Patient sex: M
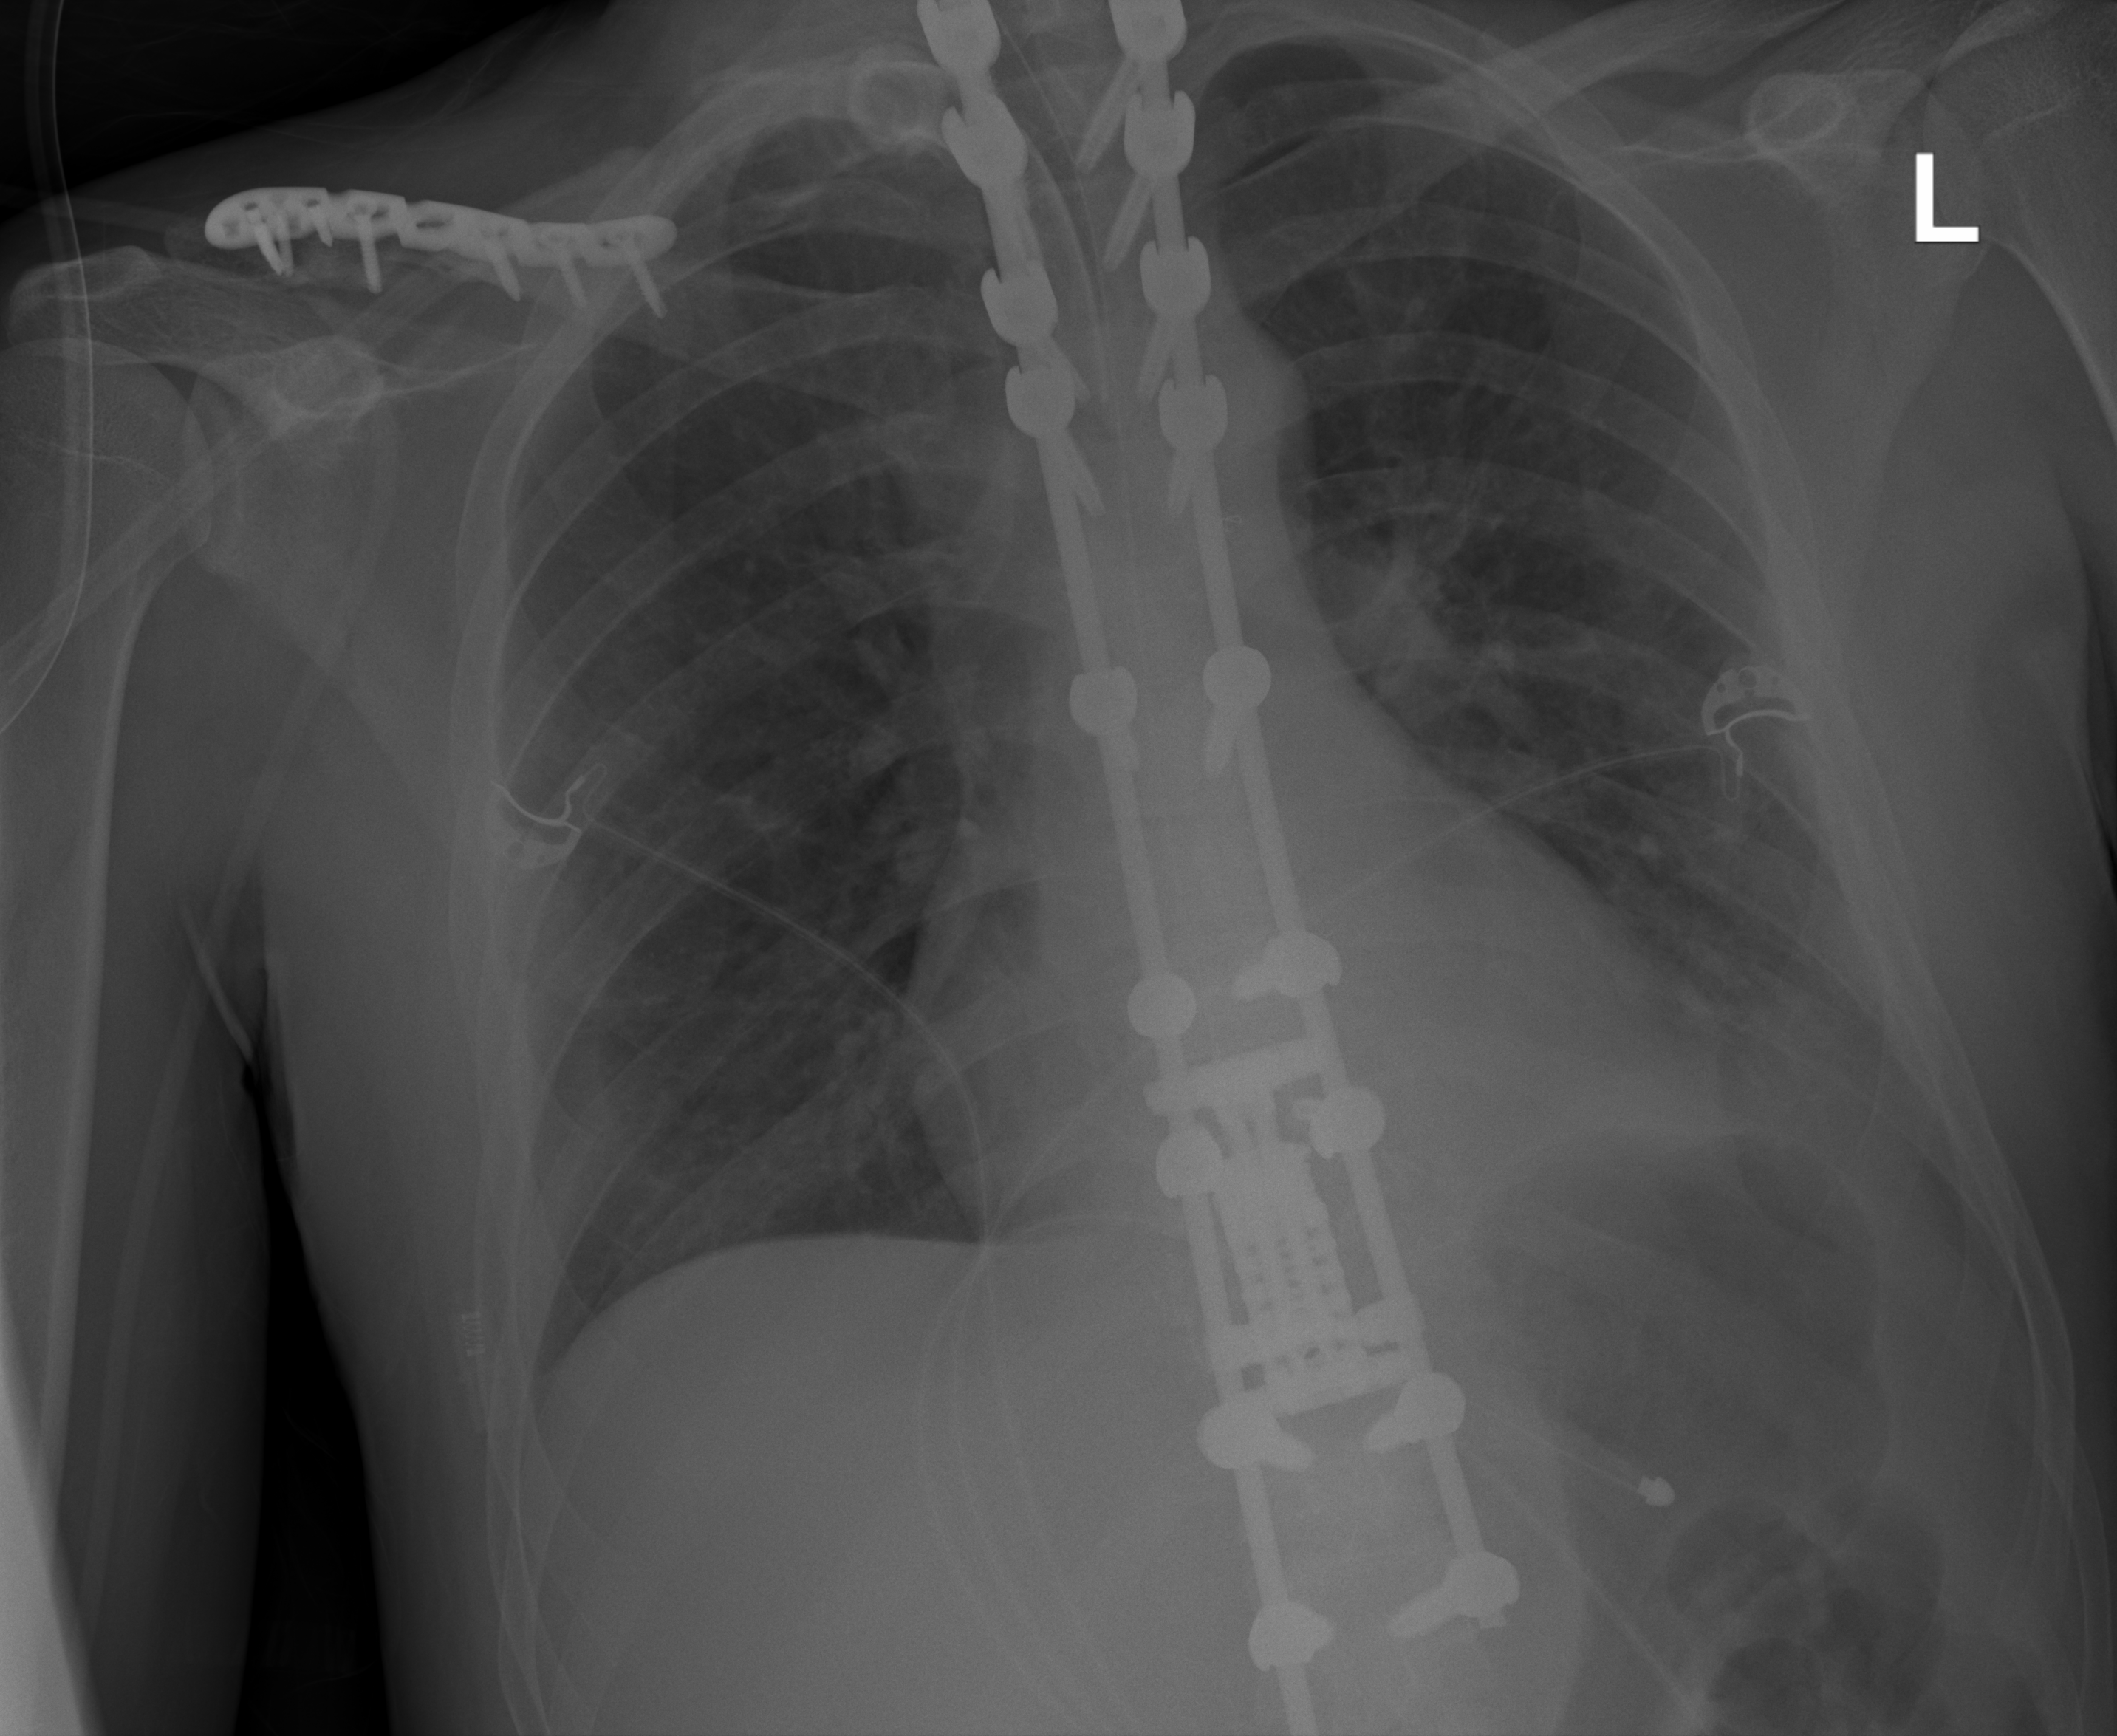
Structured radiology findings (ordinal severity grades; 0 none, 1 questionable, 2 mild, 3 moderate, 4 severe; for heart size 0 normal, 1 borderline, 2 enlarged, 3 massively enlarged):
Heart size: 1
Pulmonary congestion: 1
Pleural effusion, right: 0
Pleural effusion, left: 2
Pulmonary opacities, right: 0
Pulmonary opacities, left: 0
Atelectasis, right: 0
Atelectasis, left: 2